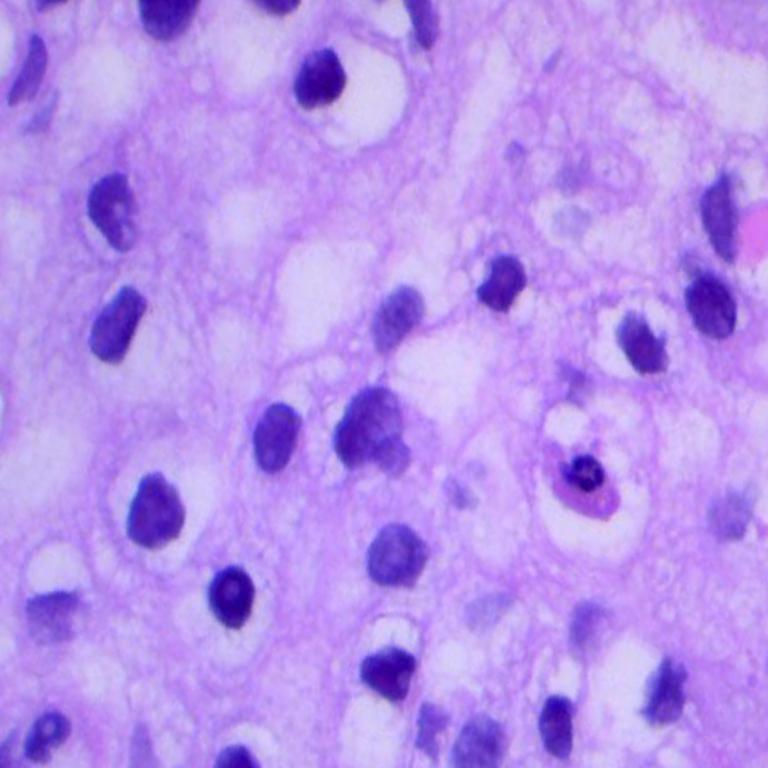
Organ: lung
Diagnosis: squamous carcinomas